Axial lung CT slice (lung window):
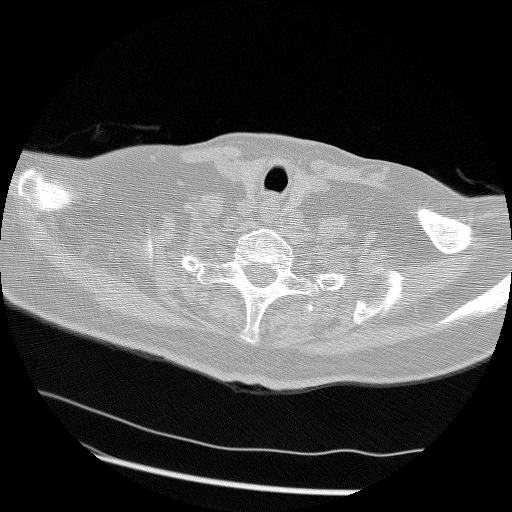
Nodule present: no